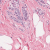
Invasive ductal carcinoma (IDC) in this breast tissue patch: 1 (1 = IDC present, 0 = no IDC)